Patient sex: M
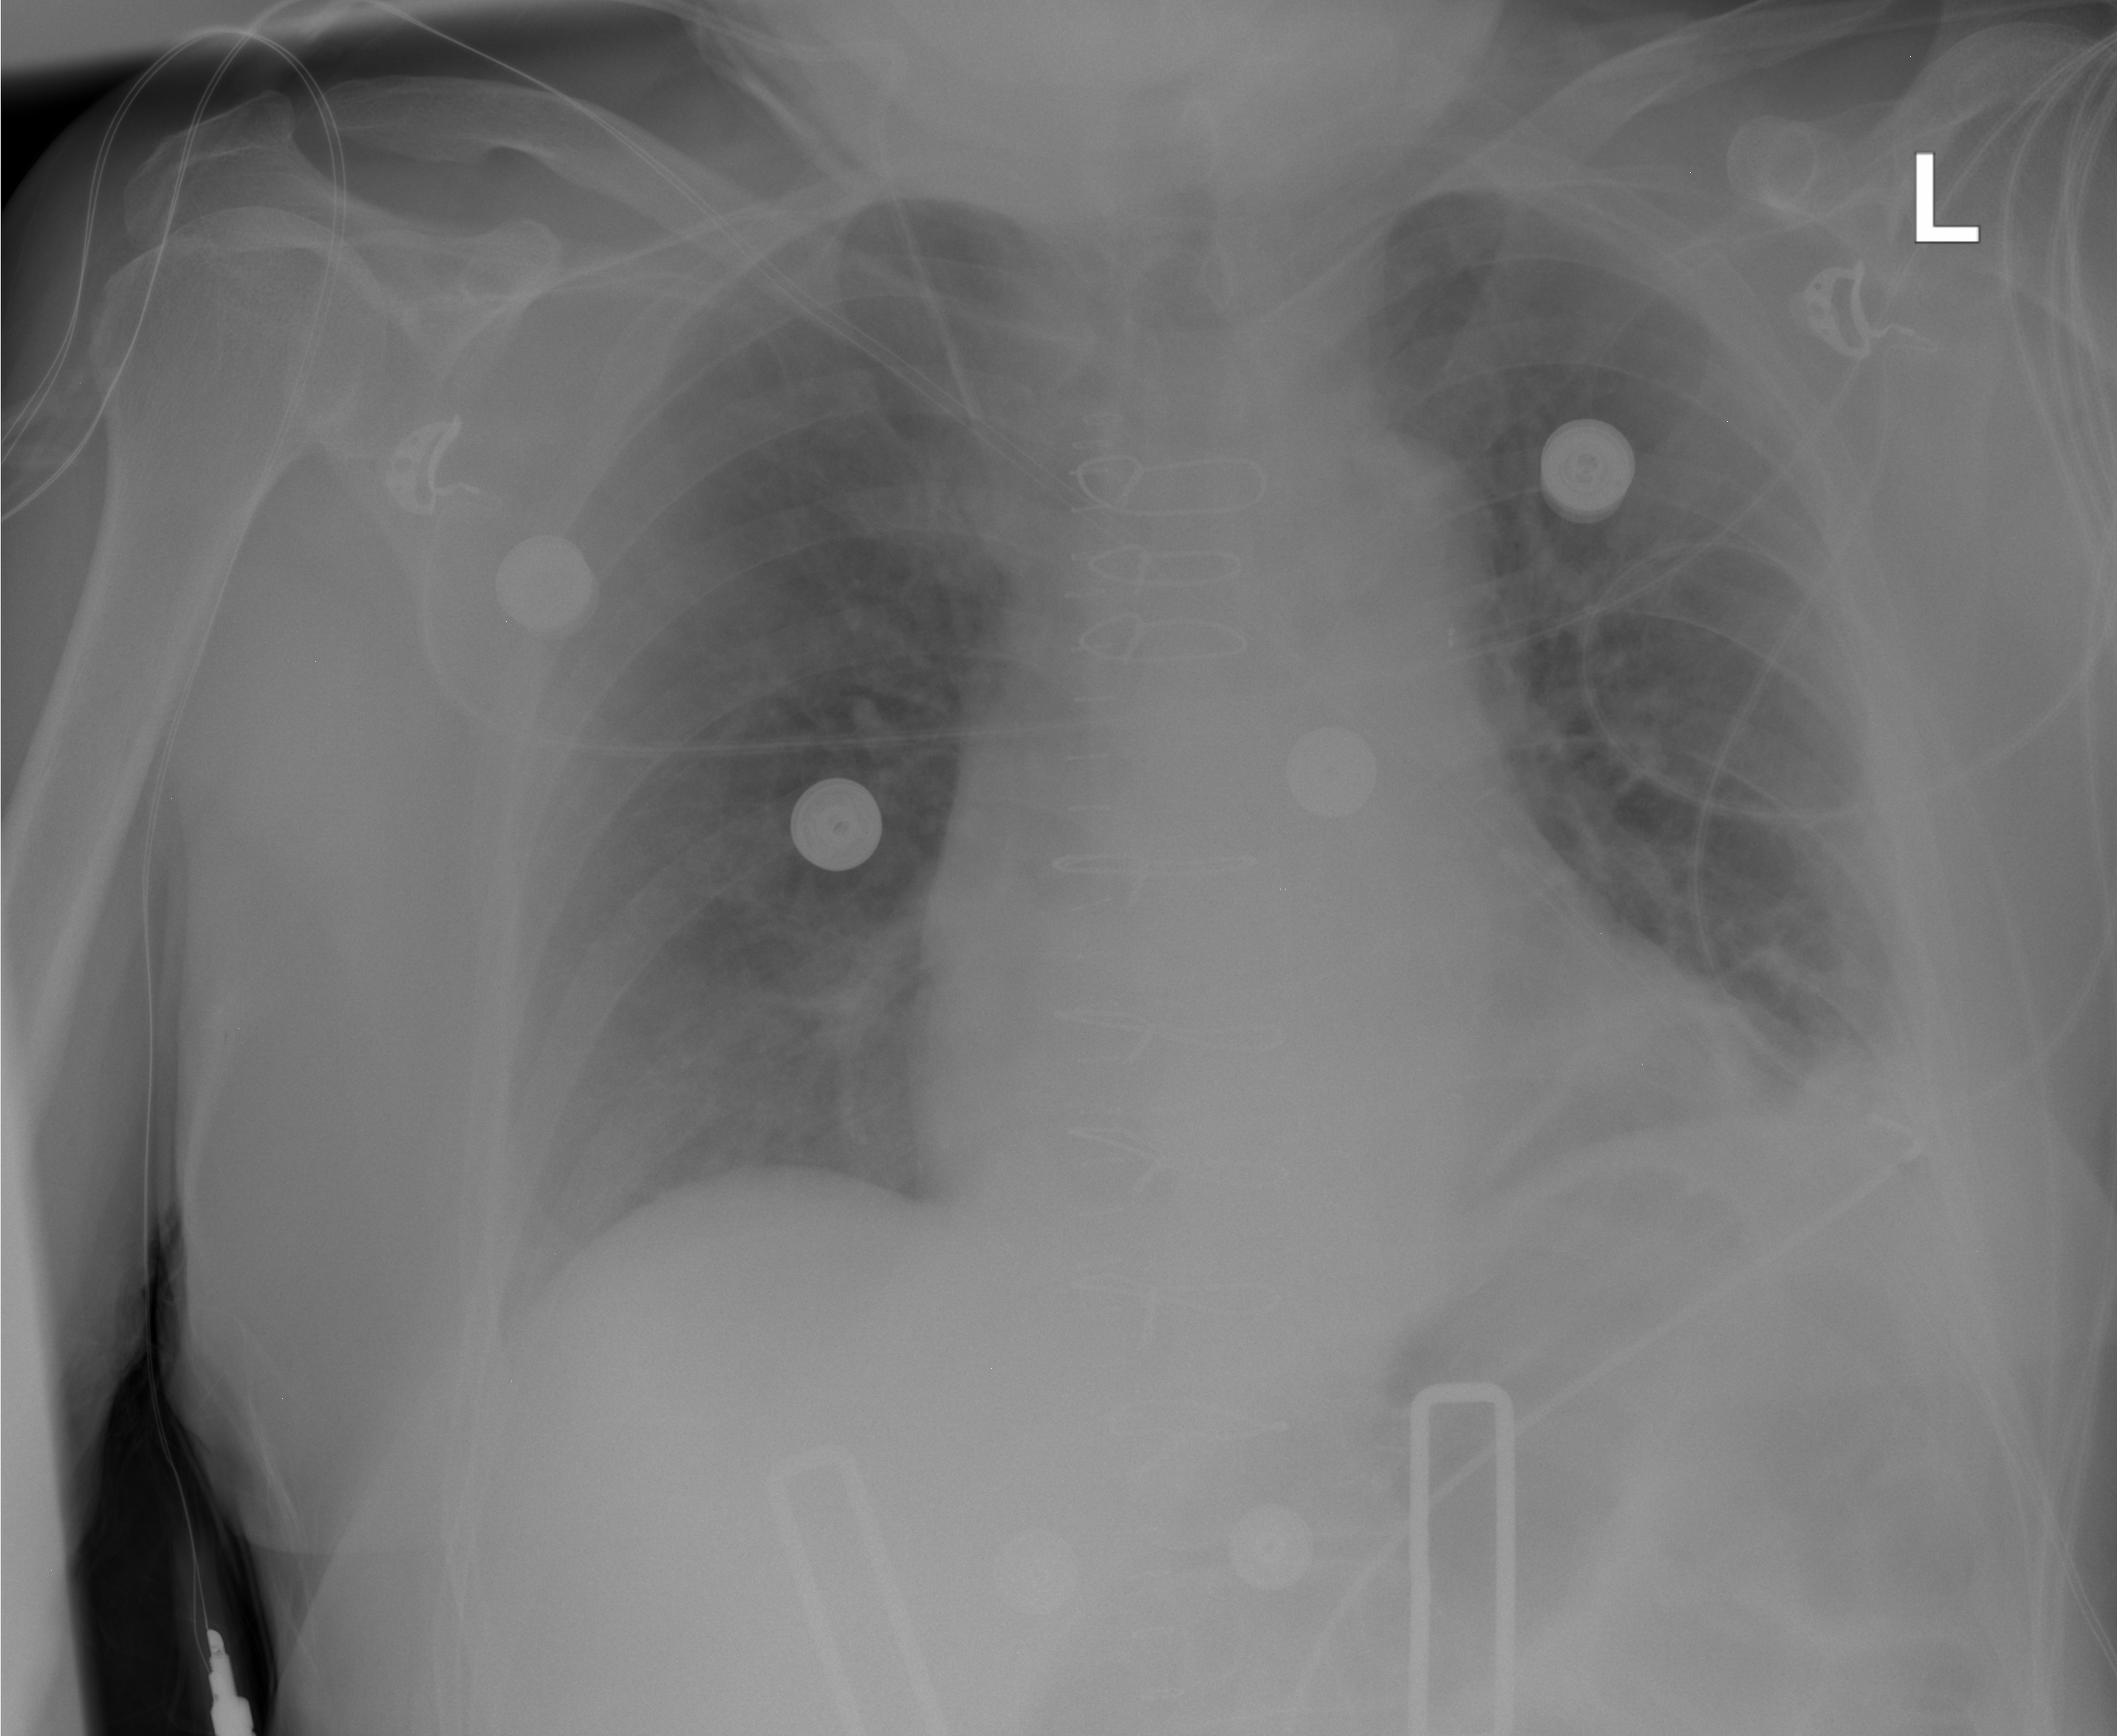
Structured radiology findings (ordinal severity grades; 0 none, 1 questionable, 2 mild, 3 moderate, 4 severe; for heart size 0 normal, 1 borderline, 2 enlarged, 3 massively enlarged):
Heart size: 0
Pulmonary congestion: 0
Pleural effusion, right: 0
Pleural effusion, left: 2
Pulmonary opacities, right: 0
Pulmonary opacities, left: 0
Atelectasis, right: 2
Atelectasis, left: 2